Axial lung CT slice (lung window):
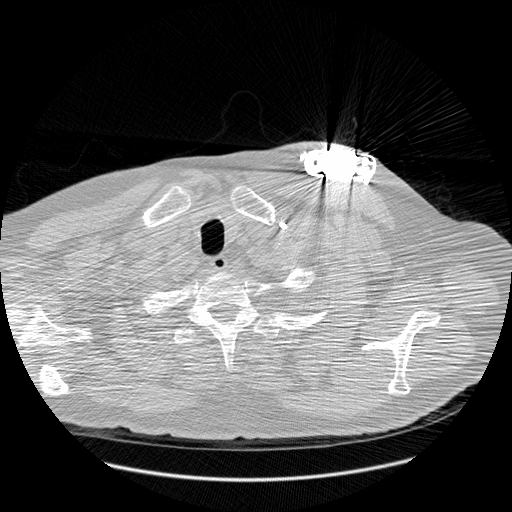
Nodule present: no